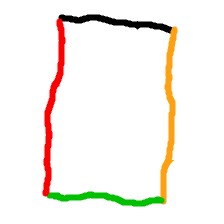
Shape: rectangle